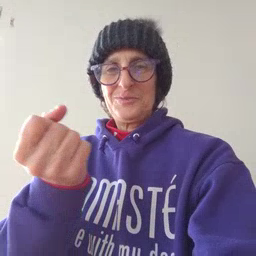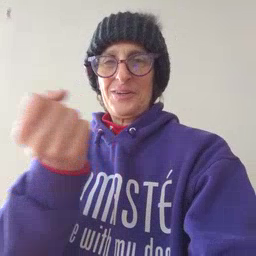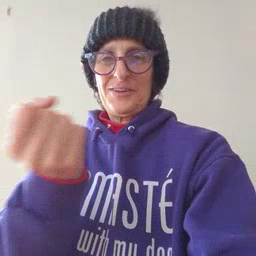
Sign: drawer